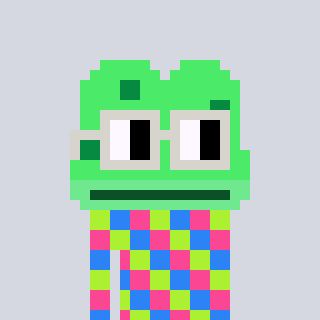
a pixel art character with square light gray glasses, a frog-shaped head and a gunk-colored body on a cool background